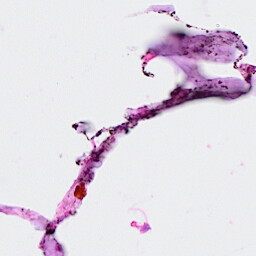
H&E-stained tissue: Breast